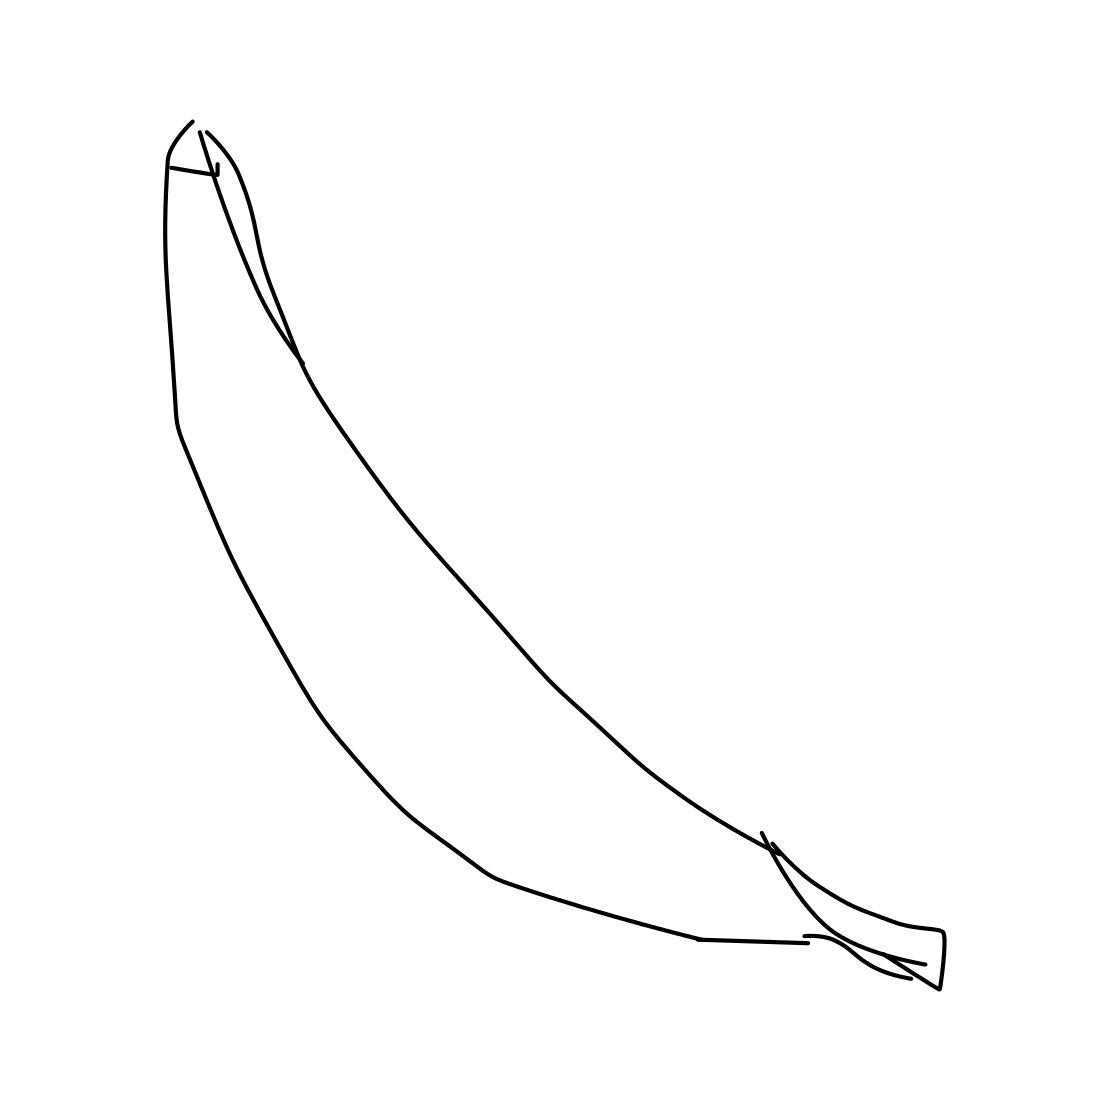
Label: banana